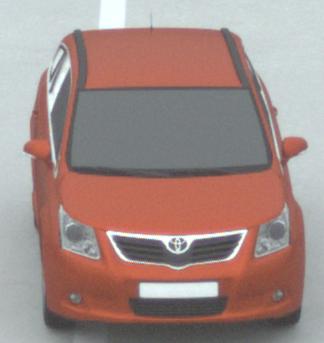
Make: Toyota
Model: Avensis 1.6
Detailed model: Avensis (T27) Notch Back
Model produced from: 2009/01
Model produced until: 2010/08
Doors: 4
Color: orange
Road condition: dry road
Daytime: morning or afternoon
Contrast: low contrast